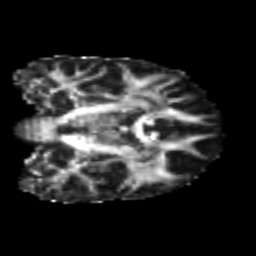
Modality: FA
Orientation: coronal
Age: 22
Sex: female
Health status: healthy
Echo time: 0.074 s